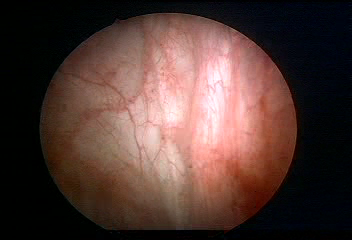
Modality: WLC
Class: Normal mucosa
Bladder cancer association: No